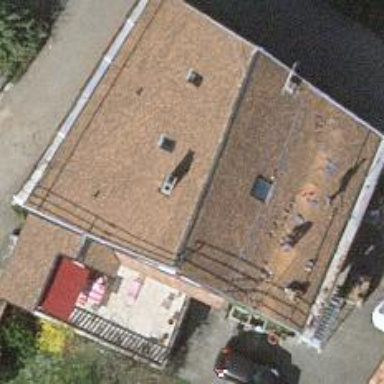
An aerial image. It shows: Simple house.